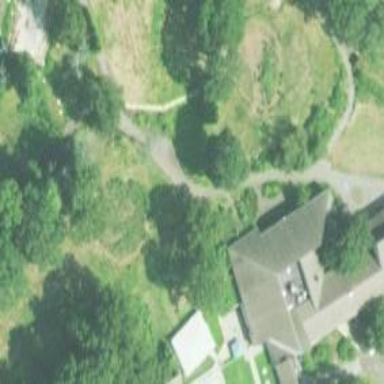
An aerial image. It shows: Pathway for golfing.